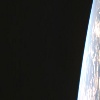
Label: space